Question:
I found VBA code and modified it but it didn't work.
'''
Sub ImportWordTable()
Dim wdDoc As Object
Dim wdFileName As Variant
Dim i As Integer
Dim j As Integer
Dim TableNo As Integer 'table number in Word
Dim iRow As Long 'row index in Excel
Dim iCol As Integer 'column index in Excel
wdFileName = Application.GetOpenFilename()
j = 1
If wdFileName = False Then Exit Sub '(user cancelled import file browser)
Set wdDoc = GetObject(wdFileName) 'open Word file
With wdDoc
For i = 1 To .Tables.Count
With .Tables(i)
'copy cell contents from Word table cells to Excel cells
For iRow = 2 To .Rows.Count
For iCol = 1 To .Columns.Count
Cells(j, iCol) = WorksheetFunction.Clean(.cell(iRow, iCol).Range.Text)
Next iCol
j = j + 1
Next iRow
End With
Next i 'Next Table
End With 'End of the document
Set wdDoc = Nothing
End Sub
'''
I have a Word document, with 750 pages, with a table on each page. I want to import the contents of the tables into an Excel file (with the exception of the first line of each table as that is the column names).
It throws an error (As shown in picture) -- Automation Error -- "Run-time Error <PHONE> (80010007)".
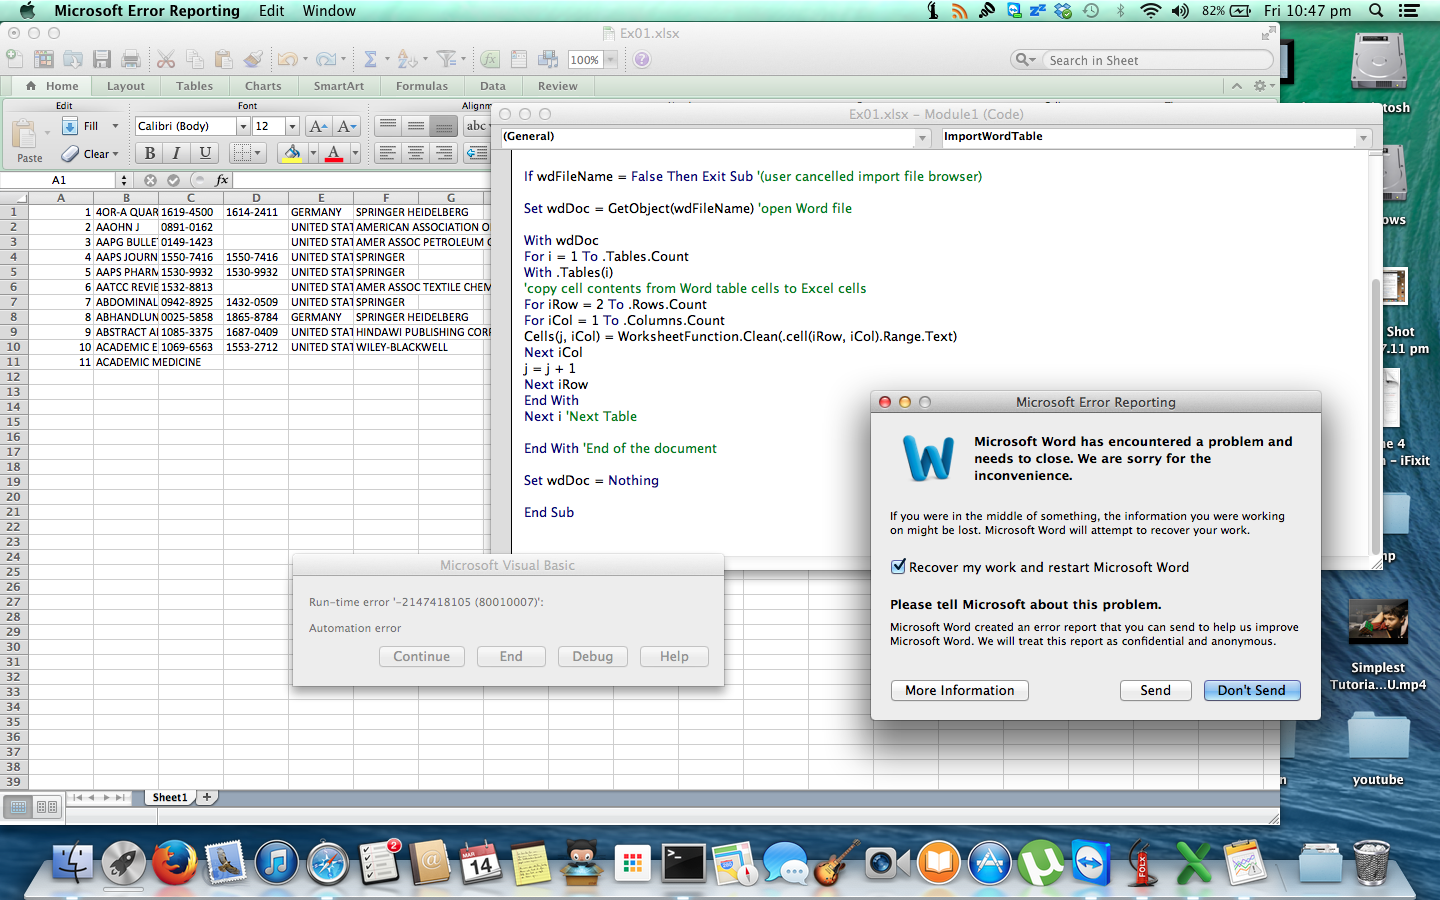
Answer: From your screenshot it appears you got through row 10 and started row 11 before the error occurred. Without seeing the full document or knowing the table schema I would try one or more of the following approaches:
1. Try setting breakpoint before word crashes, then step through to see if specific data or some other issue may be the culprit. (At the Row loop (For iRow = 2 To .Rows.Count) or add IF iRow=10 THEN debug.break then step into each line (Debug>Step Into (F8)) from there.).
2. If table ends near 10 rows then try closing wdDoc (Set wdDoc = Nothing), reopen, and continue import starting right where you left off. This sounds impractical, but if it works around the bug then you can try adjusting some values and narrowing down the root cause.
3. Run this VBA on a computer that has lots of free RAM. MS Word may be loading entire 750-page document into memory, then hitting OutOfMemory, pagefile thrashing, or other OS resource limit that devolves into app crash.
4. Try splitting the 750-page document into 8 files with no more than 100 pages per file. Then loop through each. If that works then look into computer resource limits or issue with Word size limitations.
FYI: I've seen some issues with Word stability at ~1000 pages but I had lots of screenshots and other formatting goodies in that example (and I found solution that kept it split into 27 separate reference detail-level sections with an overall <50-page top-level document loosely referring to them.)
A Year late and short of a known fix, but this debugging checklist might help you or others who stumble upon this thread :-). I'm working with very similar routine (and just started searching for how to pull statistics for each table :-)). Cheers and good luck!